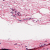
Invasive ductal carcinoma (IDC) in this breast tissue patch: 0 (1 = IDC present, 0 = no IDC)